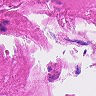
Metastatic tissue present: no